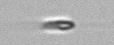
Label: flagellate_morphotype3